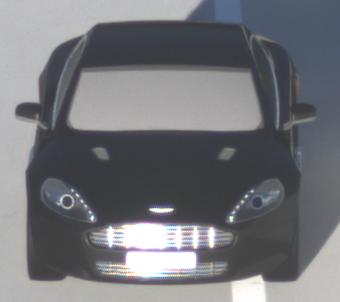
Make: Aston Martin
Model: Rapide
Detailed model: Rapide
Model produced from: 2010/03
Model produced until: 2013/07
Doors: 5
Color: black
Road condition: dry road
Daytime: sunrise or sunset
Contrast: high contrast